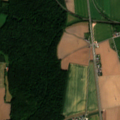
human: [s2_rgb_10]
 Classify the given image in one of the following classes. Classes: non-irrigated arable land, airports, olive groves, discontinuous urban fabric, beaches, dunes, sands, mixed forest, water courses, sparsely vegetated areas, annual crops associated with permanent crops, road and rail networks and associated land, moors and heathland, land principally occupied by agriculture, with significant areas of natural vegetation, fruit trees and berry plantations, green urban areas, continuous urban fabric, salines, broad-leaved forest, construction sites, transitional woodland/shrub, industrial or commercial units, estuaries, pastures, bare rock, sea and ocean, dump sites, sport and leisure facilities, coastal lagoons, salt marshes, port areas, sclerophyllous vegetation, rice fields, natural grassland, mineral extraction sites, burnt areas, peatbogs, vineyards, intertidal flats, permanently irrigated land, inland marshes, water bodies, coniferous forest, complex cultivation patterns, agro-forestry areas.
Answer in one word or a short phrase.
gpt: discontinuous urban fabric, non-irrigated arable land, pastures, broad-leaved forest